Interaction volume radius: 10 \u00c5
Interaction volume height: 10 \u00c5
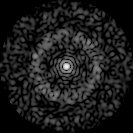
Disorder parameter: 0.831